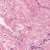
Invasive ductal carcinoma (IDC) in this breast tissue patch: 0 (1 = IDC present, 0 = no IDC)